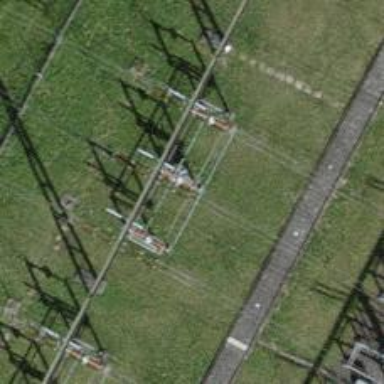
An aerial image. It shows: Switch used for power control.